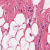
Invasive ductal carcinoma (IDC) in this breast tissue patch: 0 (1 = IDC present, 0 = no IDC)